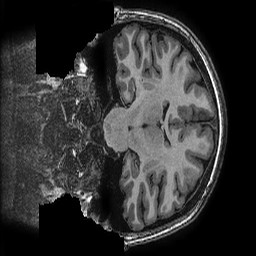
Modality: T1w
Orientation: coronal
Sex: female
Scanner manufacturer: ge
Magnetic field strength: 3 T
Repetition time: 0.0077 s
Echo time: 0.003436 s